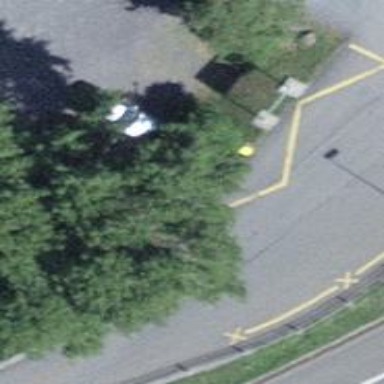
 serving as platform for public transportation."